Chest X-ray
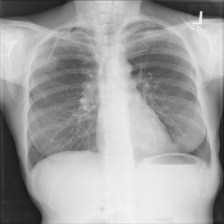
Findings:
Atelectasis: negative
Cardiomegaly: negative
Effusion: negative
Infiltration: negative
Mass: negative
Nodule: negative
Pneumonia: negative
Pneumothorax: negative
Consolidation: negative
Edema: negative
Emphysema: negative
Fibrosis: negative
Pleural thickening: negative
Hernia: negative